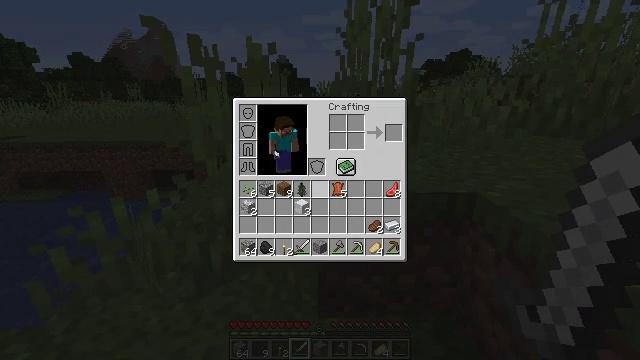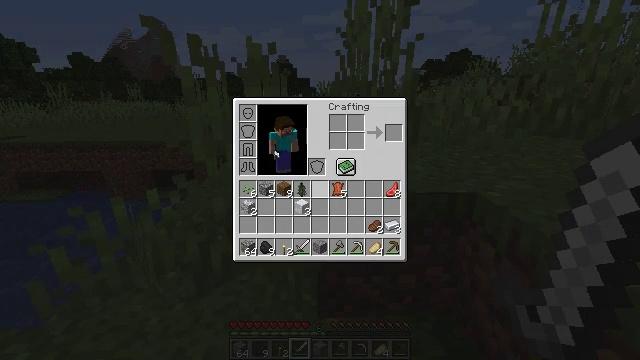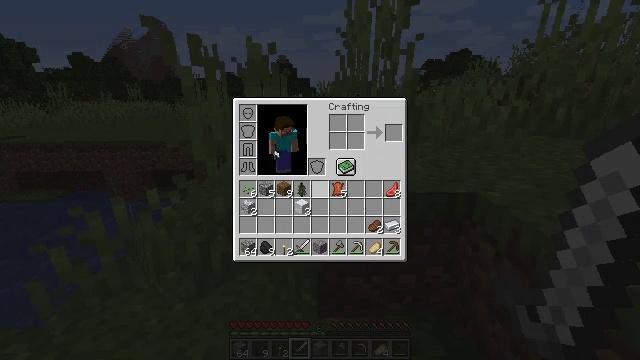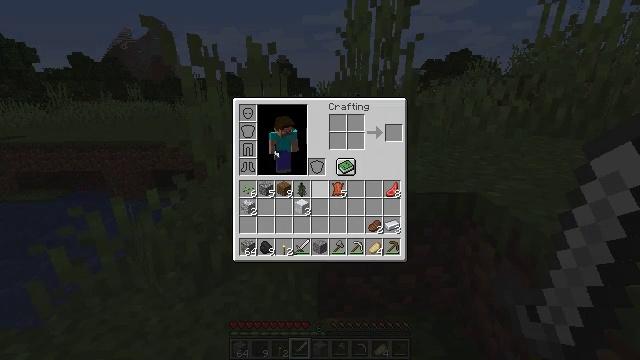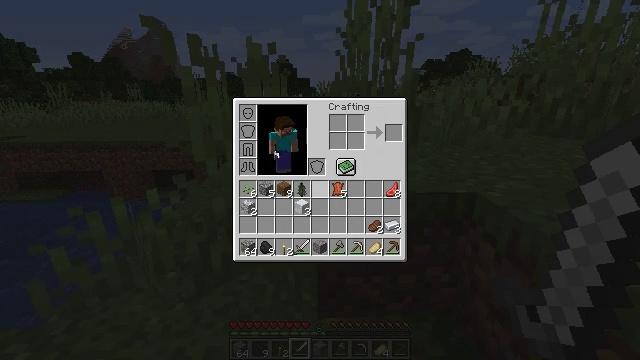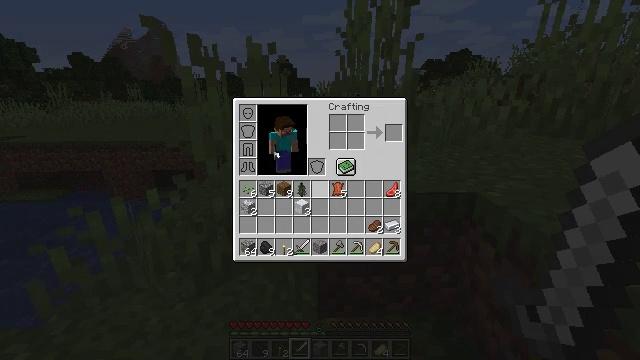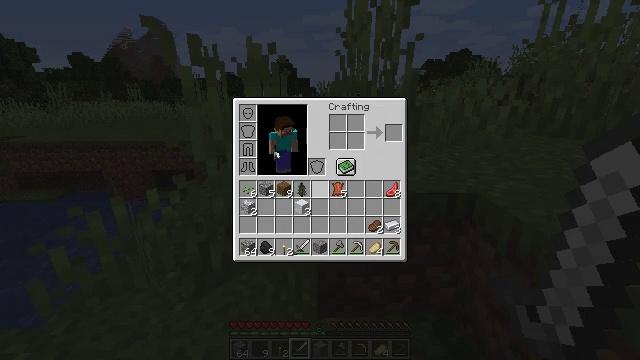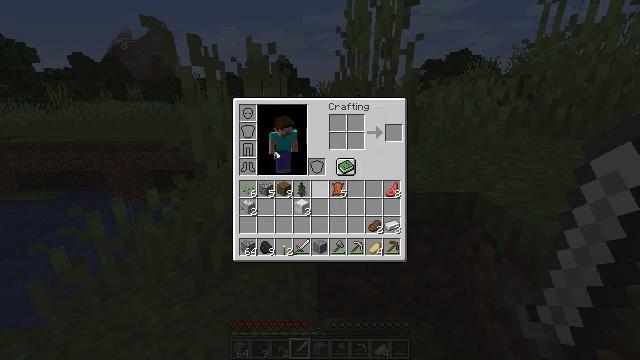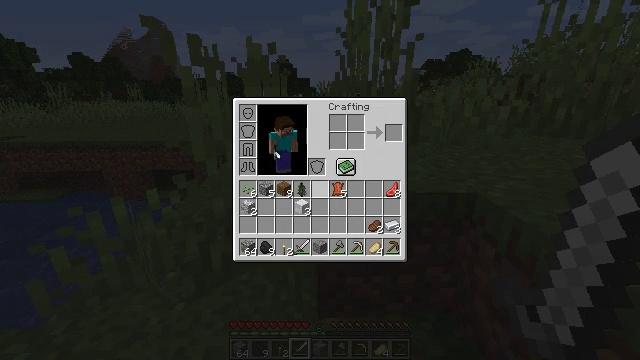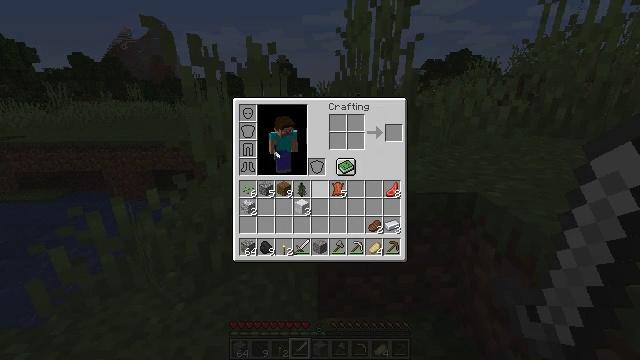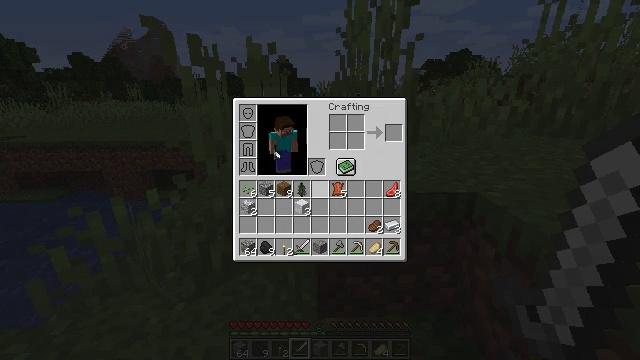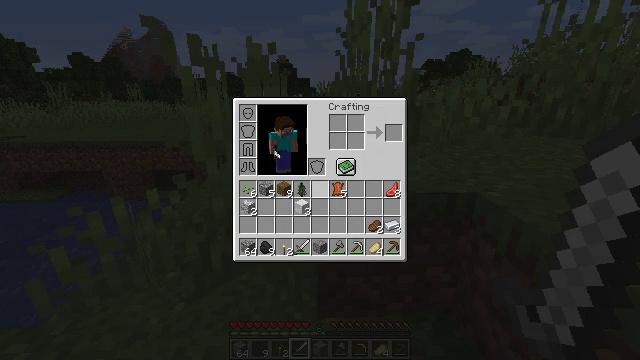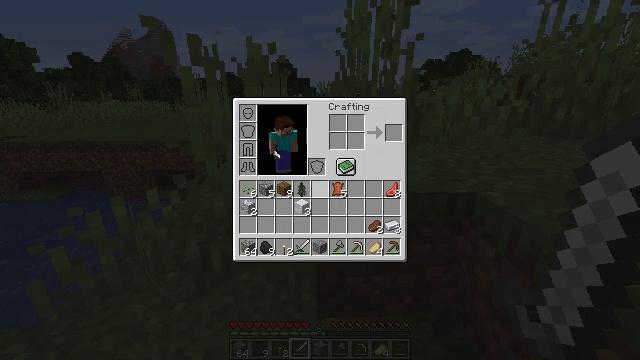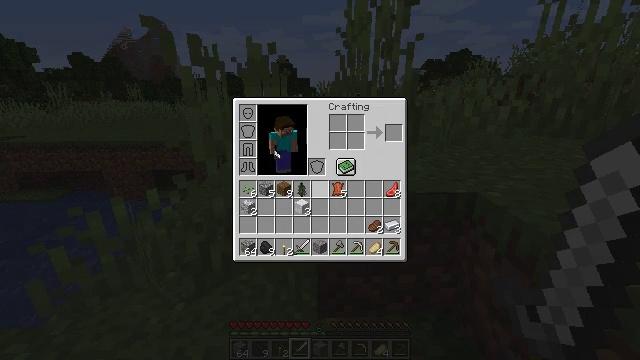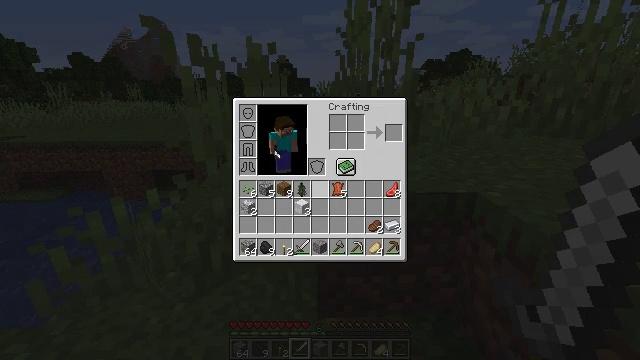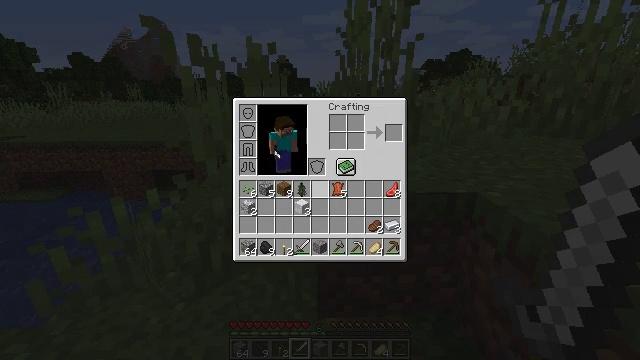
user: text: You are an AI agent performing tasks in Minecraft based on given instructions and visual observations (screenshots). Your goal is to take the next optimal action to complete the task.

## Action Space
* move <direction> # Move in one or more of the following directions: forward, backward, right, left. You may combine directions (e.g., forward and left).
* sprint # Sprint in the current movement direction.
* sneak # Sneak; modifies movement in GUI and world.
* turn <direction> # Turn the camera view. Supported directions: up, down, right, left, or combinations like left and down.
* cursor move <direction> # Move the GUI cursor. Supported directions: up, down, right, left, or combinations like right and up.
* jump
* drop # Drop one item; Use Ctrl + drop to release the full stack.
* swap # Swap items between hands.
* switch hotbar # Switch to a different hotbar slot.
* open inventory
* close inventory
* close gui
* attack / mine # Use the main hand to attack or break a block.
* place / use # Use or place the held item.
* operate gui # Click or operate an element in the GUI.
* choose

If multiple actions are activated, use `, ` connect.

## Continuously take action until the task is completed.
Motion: motion action
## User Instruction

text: Harvest tall grass for seeds.
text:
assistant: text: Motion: no_op
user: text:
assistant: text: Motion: no_op
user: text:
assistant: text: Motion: no_op
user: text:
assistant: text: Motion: no_op
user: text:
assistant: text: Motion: no_op
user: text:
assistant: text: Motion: no_op
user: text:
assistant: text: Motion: no_op
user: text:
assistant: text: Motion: no_op
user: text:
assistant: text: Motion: no_op
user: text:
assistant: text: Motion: no_op
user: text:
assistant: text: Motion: no_op
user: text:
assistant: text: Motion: no_op
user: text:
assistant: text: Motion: no_op
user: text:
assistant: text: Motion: no_op
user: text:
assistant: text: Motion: no_op
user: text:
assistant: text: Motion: no_op
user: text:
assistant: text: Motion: no_op
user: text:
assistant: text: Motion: no_op
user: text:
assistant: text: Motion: no_op
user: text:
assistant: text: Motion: no_op
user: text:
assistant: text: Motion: no_op
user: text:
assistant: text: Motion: no_op
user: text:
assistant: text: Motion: no_op
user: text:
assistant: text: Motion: no_op
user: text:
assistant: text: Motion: no_op
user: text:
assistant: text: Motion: no_op
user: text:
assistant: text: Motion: no_op
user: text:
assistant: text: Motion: no_op
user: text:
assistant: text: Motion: no_op
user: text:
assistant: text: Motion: no_op